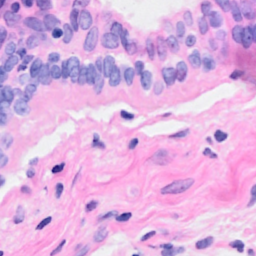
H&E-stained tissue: Breast